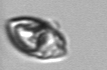
Label: Dinophyceae